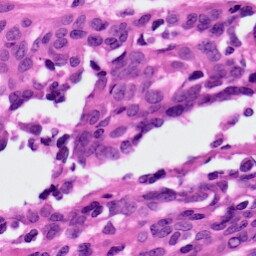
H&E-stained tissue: Ovarian